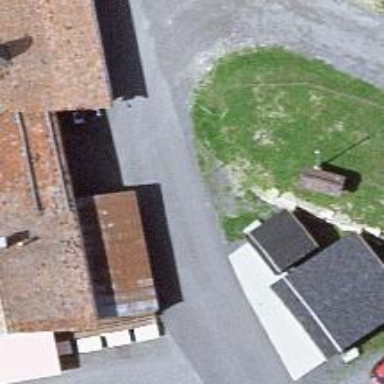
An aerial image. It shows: Restaurant.